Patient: sex M, age 80
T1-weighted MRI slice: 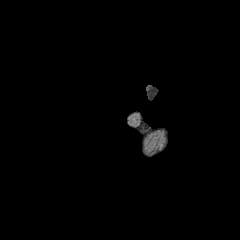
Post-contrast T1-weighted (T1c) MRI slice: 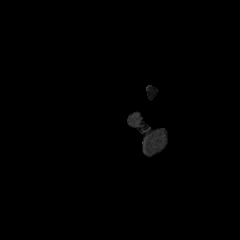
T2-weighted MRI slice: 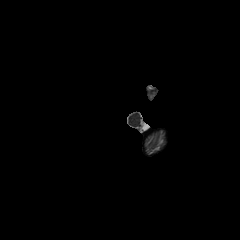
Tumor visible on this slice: no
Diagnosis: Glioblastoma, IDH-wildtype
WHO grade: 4